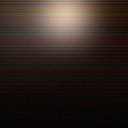
Screen state: off